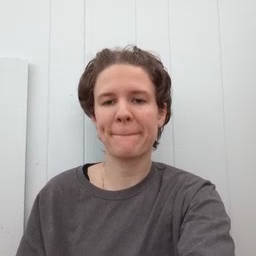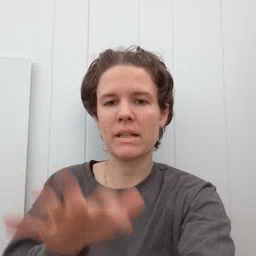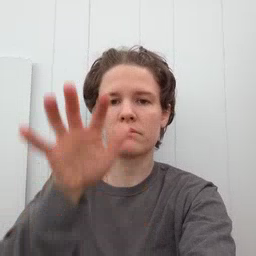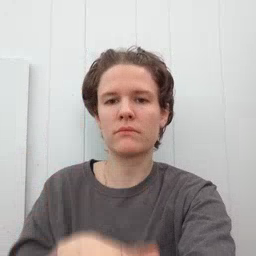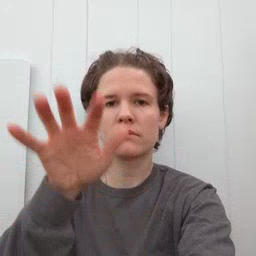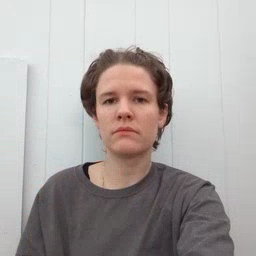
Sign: alligator